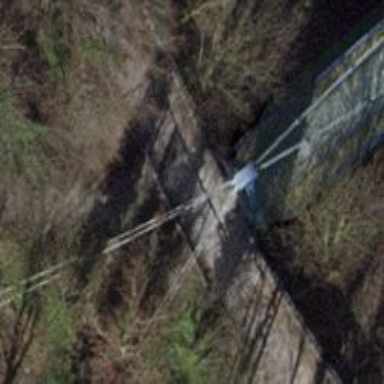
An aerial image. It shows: Suspension bridge over path.